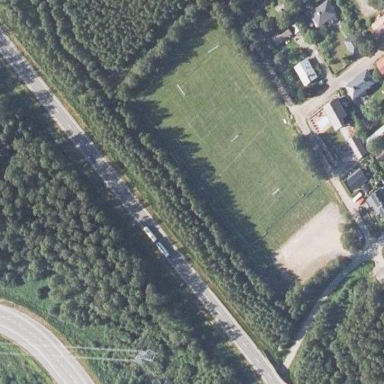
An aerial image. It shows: Soccer pitch for leisureland activities.